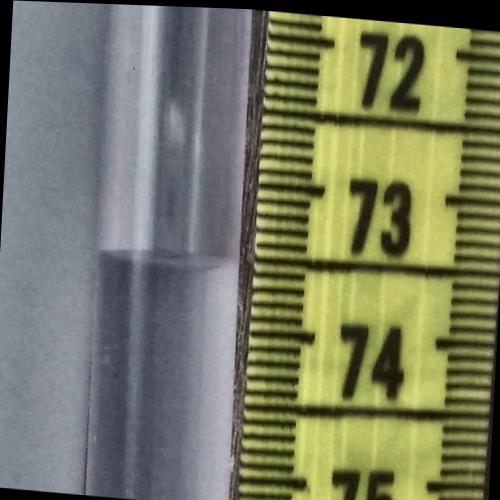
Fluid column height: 73.5 cm